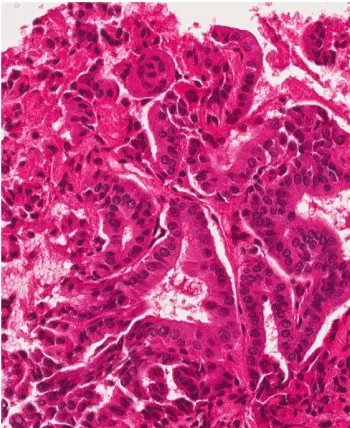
FNAC before RFA. 4 microm-thick H&E stained sections from the cell-block show a highly cellular sample, with a typical papillary architecture; thyrocytes show irregular, large and clear nuclei. A diagnosis of Papillary Thyroid Carcinoma (TIR5 according to the Italian SIAPEC-IAP classification of thyroid cytology) was formulated. Magnification x200.
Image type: pathology (h&e)